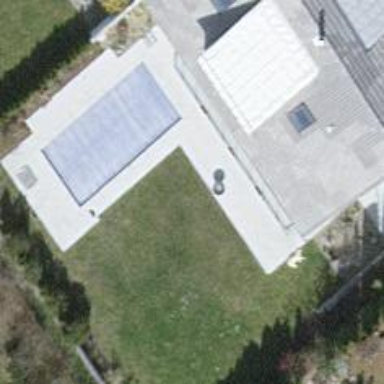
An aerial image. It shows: Swimming pool located in leisure land.